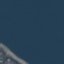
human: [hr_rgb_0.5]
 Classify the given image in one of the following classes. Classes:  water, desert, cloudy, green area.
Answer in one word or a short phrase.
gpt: water